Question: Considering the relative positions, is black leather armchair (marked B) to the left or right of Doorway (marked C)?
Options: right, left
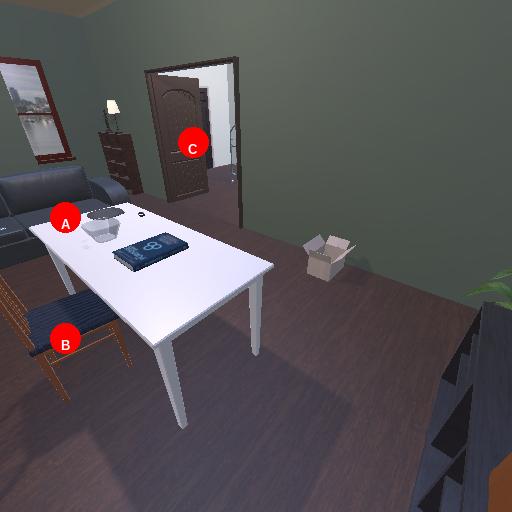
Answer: right